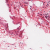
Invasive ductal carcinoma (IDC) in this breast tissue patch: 0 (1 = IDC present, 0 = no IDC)